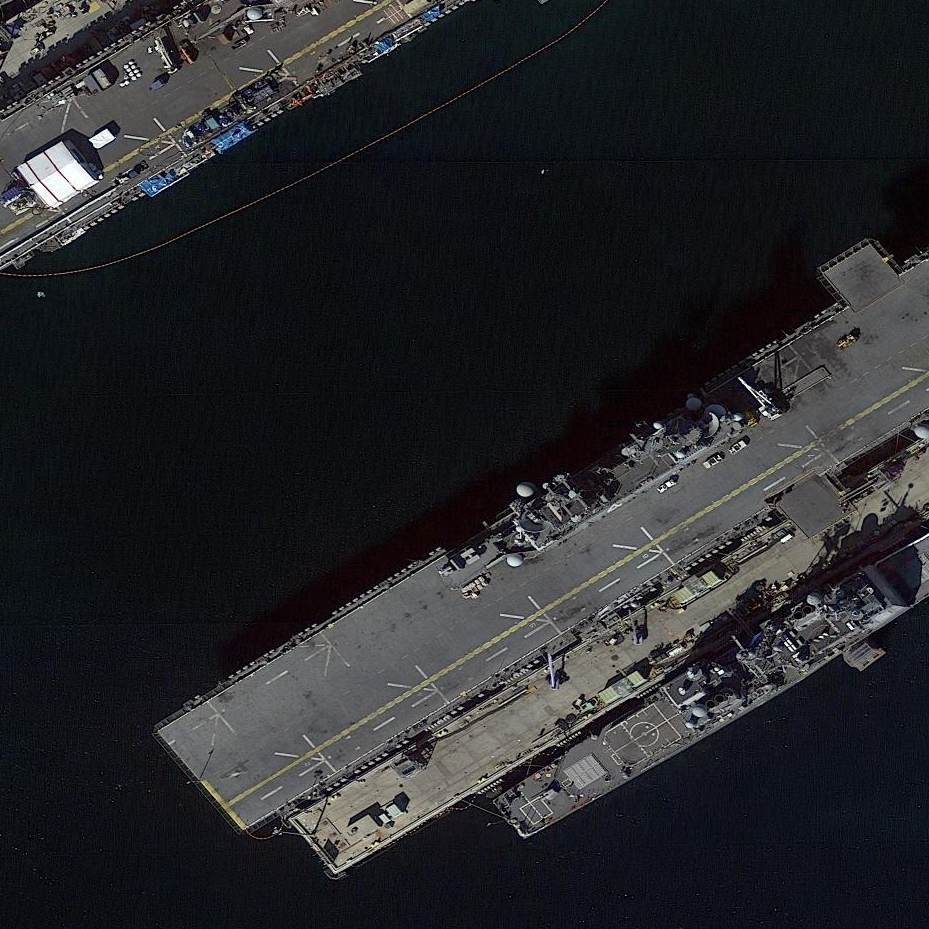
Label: assault